Current action and preconditions to check: path_clear

Your task: For each precondition in the list above, predict whether it will hold at this action.

Consider the current scene as observed from the mobile robot's camera, and analyze the predicted future states of all dynamic agents (e.g., people, animals, vehicles, or any moving entities) within the NEXT SECOND.

IMPORTANT: Only answer "very likely" if you are absolutely certain—based on strong, clear evidence—that a dynamic agent will violate the precondition in the predicted future state. Do NOT answer "very likely" for unlikely, ambiguous, or low-probability risks.

Ask yourself for each precondition: Is there a high probability, with clear and convincing evidence, that the predicted future states of any dynamic agent will interfere with the predicted future state of the currently executing action within the NEXT SECOND, causing that precondition to fail?

Assess the risk level based on these predictions. Use "likely" or "very likely" if motions create a clear risk of interference.

Use "neutral" or "improbable" if agents are nearby but their predicted paths are clearly diverging or non-conflicting.

Failure Risk Categories: "very improbable", "improbable", "neutral", "likely", "very likely"

Answer Format: Output ONLY the probability_of_failure value from these categories: "very improbable", "improbable", "neutral", "likely", "very likely"

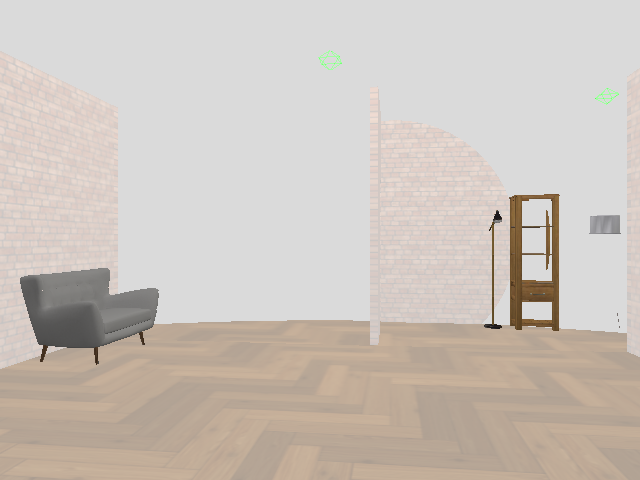

Answer: very improbable